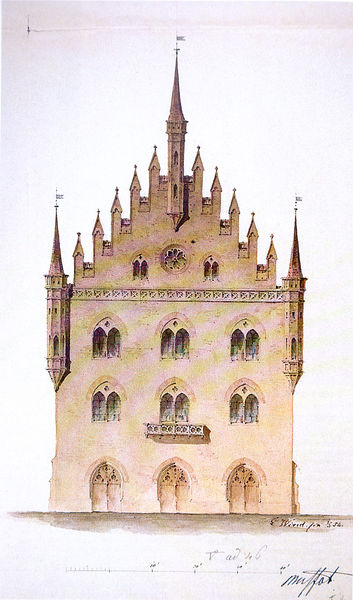
Titel: Entwurf zum Umbau des Pfründnerhauses im Hl. Geist-Spital in München - Aufriss
Künstler: Karl Muffat
Standort: München
Institution: Stadtarchiv
Schlagwörter: schatten, weiß, aquarell, ocker, stadt, braun, fenster, hell, holz, schwarz, skizze, säule, säulen, tür, zeichnung, zimmer, dach, gebäude, haus, rose, rot, schloss, beige, wand, architektur, spitze, stein, signatur, brüstung, kirche, boden, spitzen, gotik, renaissance, reiter, turm, balkon, relief, schrift, papier, ansicht, bogen, fahnen, fassade, türen, studie, fahne, flagge, abstrakt, giebel, platz, rundbogen, treppe, spitz, monet, symmetrie, inschrift, geländer, tor, zinnen, stadtansicht, bögen, eingang, erker, buch, burg, kreuz, türmchen, türme, palast, festung, symmetrisch, lithographie, stich, lithografie, text, entwurf, münster, rathaus, wimpel, fries, pergament, tore, frontalansicht, portale, gotisch, rosette, spitzbogen, mittelalter, rundbögen, zentral, romanik, historismus, marktplatz, wetterfahne, zeichnun, gothik, handschrift, speicher, zinne, massstab, aufriss, oculus, bogenfenster, fensterrose, fialen, skala, biforium, doppelfenster, dachreiter, ansichtskarte, doppelbögen, stufengiebel, bifore, biphoren, brug, fischauge, lanzett, spitztürme, rosettenfenster, handscharift, türmschen, ecktürmschen, renaissane